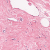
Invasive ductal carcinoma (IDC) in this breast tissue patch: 0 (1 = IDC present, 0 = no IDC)